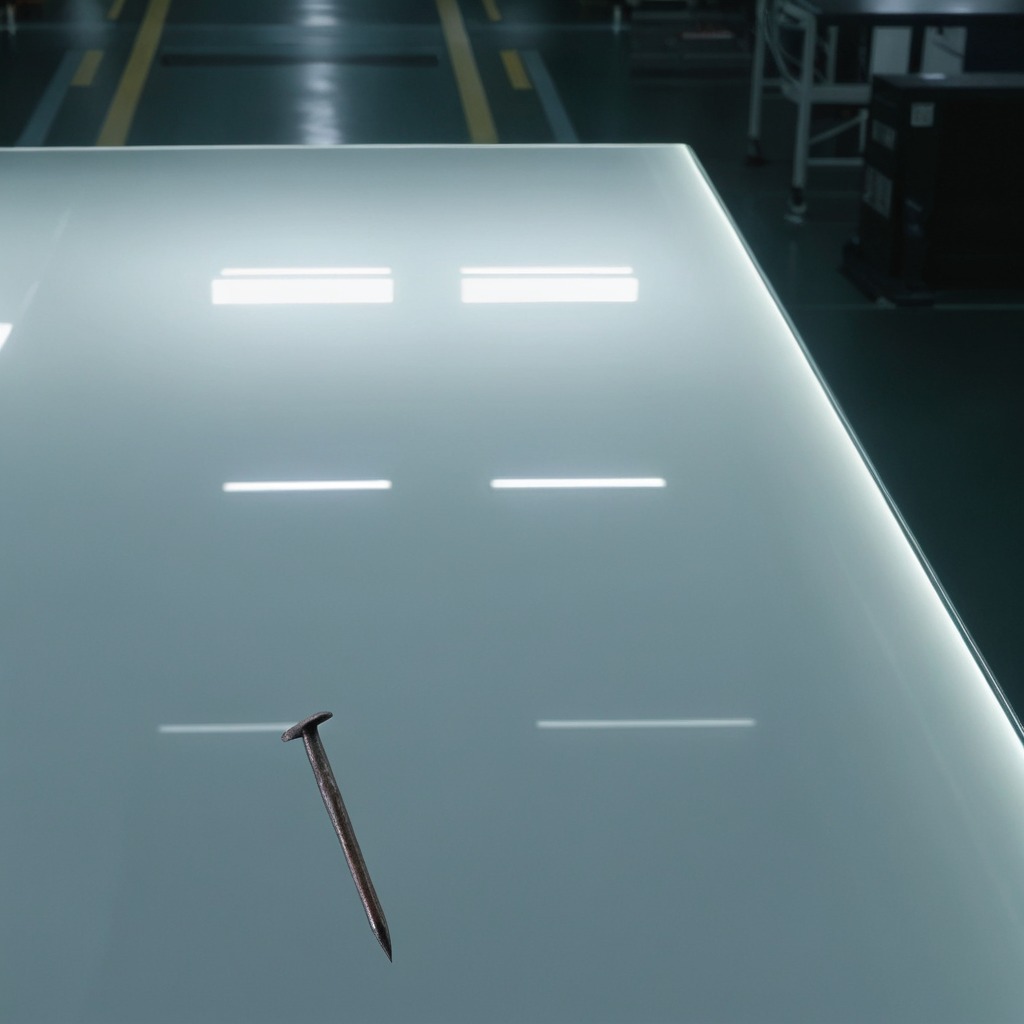
A nail is lying on the table in a ship maintenance bay.